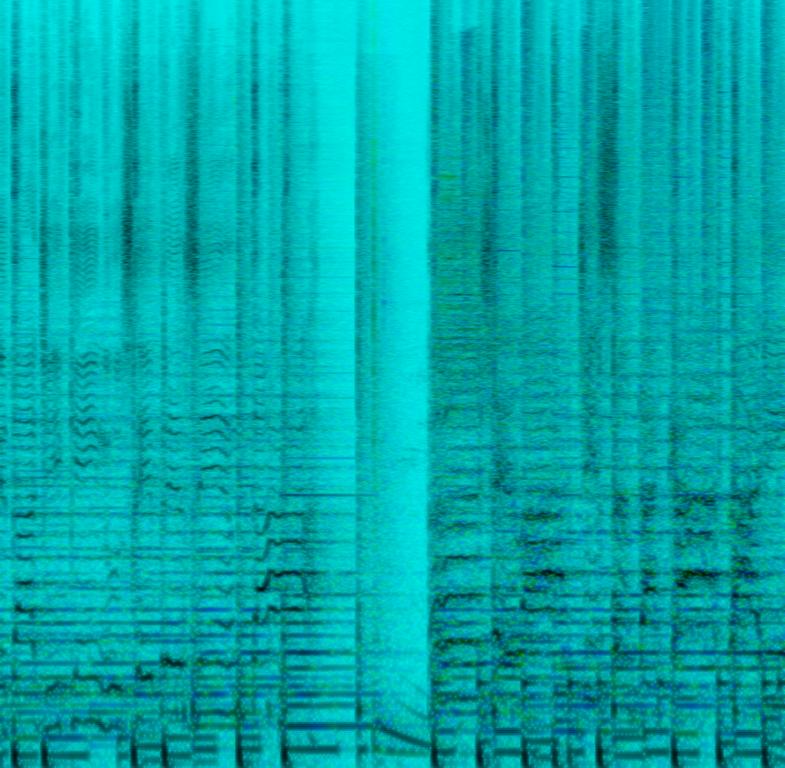
The Pop song features a flat male vocal, alongside wide harmonizing background vocals, singing over punchy kick and snare hits, shimmering hi hats, energetic crash cymbals, groovy piano chords and widely spread acoustic guitar melody. It sounds smooth, uplifting and addictive thanks to those harmonizing vocals.